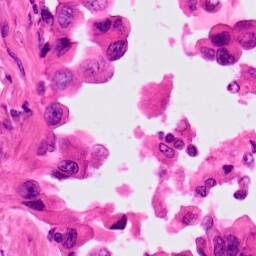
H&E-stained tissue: Lung